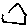
Label: house